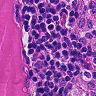
Metastatic tissue present: no